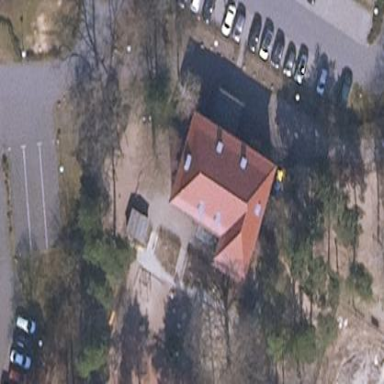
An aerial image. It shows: Kindergarten building.